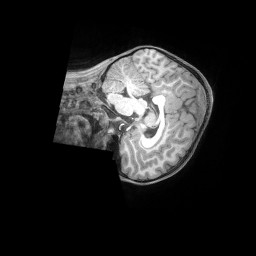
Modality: T1w
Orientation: sagittal
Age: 6
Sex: male
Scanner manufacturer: siemens
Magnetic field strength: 3 T
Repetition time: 2.53 s
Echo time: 0.00164 s